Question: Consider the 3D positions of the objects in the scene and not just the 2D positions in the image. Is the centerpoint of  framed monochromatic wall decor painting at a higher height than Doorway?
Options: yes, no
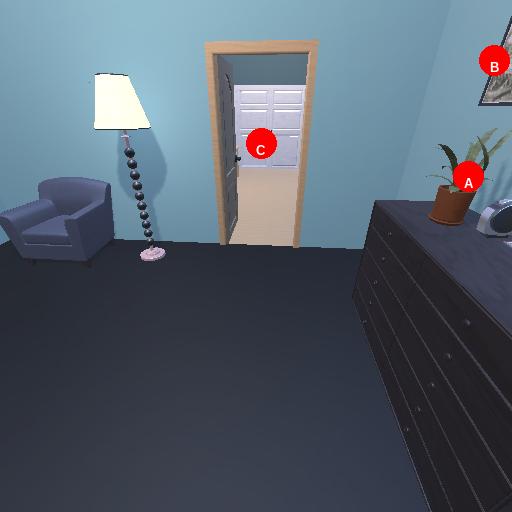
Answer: yes